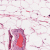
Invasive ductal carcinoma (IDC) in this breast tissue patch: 0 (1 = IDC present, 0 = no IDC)